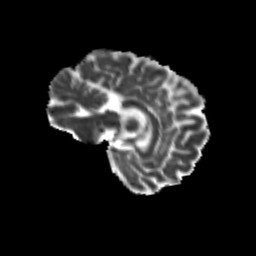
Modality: MD
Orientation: sagittal
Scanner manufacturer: siemens
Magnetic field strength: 3 T
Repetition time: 9.2 s
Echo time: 0.084 s